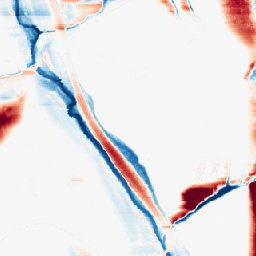
Category: morphological
Decomposition family: morphological_rect
Decomposition parameters: operation: average
width: 50
height: 3
Upsampling method: nearest
Upsampling parameters: scale: 8
Upsampling scale: 8